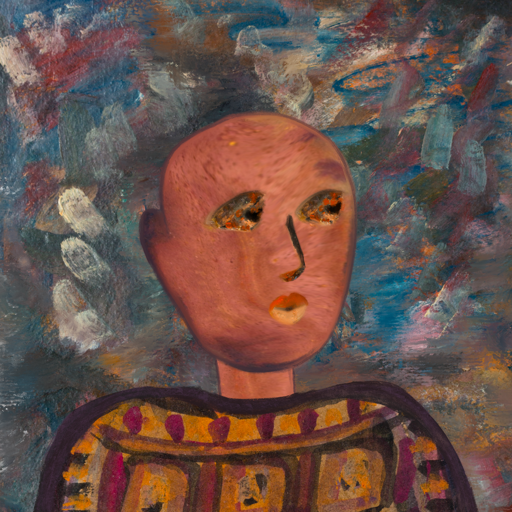
Background: Boggyland, Head And Neck Side: Mother_And_Son_Mother, Face Side: Gypsy_Queen, Bust: Doll, Hair Side: Blank, Head Accessory: Blank, Second Necklace: Blank, Necklace: Blank, Baby: Blank